Question: I have profile pages for users of my little card game, like <URL> - where I display their position by looking up their city. My current jQuery code is here:
'''
<script type="text/javascript" src="http://maps.google.com/maps/api/js?sensor=false"></script>
<script type="text/javascript" src="http://ajax.googleapis.com/ajax/libs/jquery/1/jquery.min.js"></script>
<script type="text/javascript">
$(function() {
// the city name is inserted here by the PHP script
findCity('New-York');
});
function createMap(center) {
var opts = {
zoom: 9,
center: center,
mapTypeId: google.maps.MapTypeId.ROADMAP
};
return new google.maps.Map(document.getElementById("map"), opts);
}
function findCity(city) {
var gc = new google.maps.Geocoder();
gc.geocode( { "address": city}, function(results, status) {
if (status == google.maps.GeocoderStatus.OK) {
var pos = results[0].geometry.location;
var map = createMap(pos);
var marker = new google.maps.Marker({
map: map,
title: city,
position: pos
});
}
});
}
</script>
......
<div id="map"></div>
'''
and it works well, but I only get a simple red marker with a dot displayed:

Is there please a way to display the user avatar instead of the simple marker?
I have URLs for user pictures in my database (together with names, cities, etc.)
They are mostly big images (bigger than 200x300).
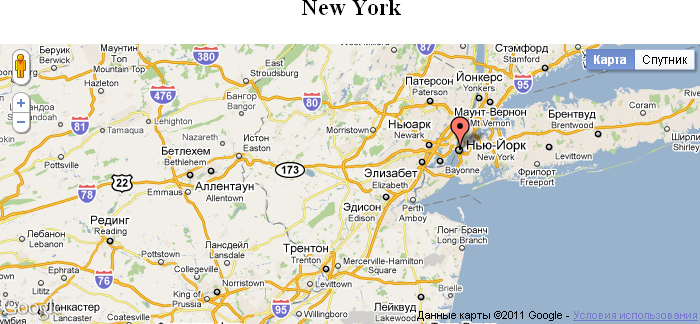
Answer: The Google maps API does support custom icons, and it's explained in their documentation <URL>.
An example can be found <URL>